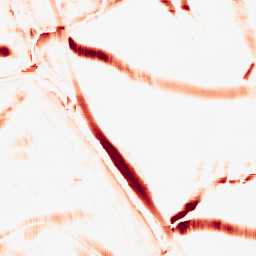
Category: morphological
Decomposition family: morphological_square
Decomposition parameters: operation: opening
size: 20
Upsampling method: fft_zeropad
Upsampling parameters: scale: 2
Upsampling scale: 2